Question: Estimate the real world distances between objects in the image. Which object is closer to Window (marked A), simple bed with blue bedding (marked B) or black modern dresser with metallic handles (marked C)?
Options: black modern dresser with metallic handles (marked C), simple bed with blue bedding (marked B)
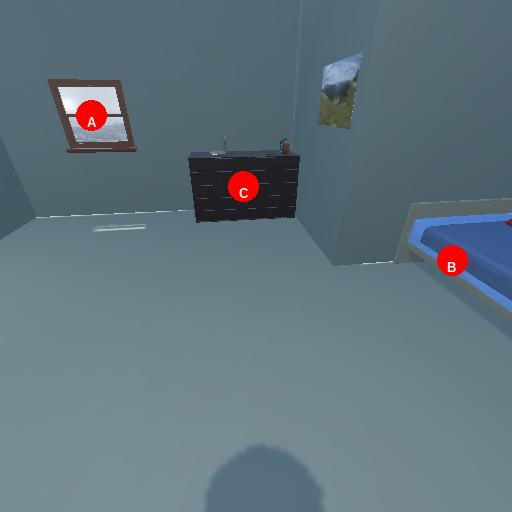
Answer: black modern dresser with metallic handles (marked C)